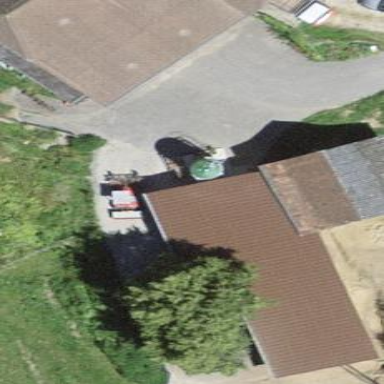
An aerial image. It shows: Barn.